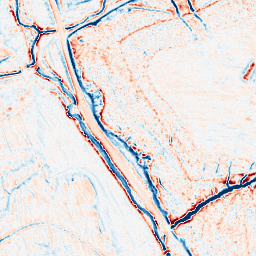
Category: edge_preserving
Decomposition family: anisotropic_diffusion
Decomposition parameters: iterations: 10
kappa: 30
gamma: 0.2
Upsampling method: bilinear
Upsampling parameters: scale: 4
Upsampling scale: 4